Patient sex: M
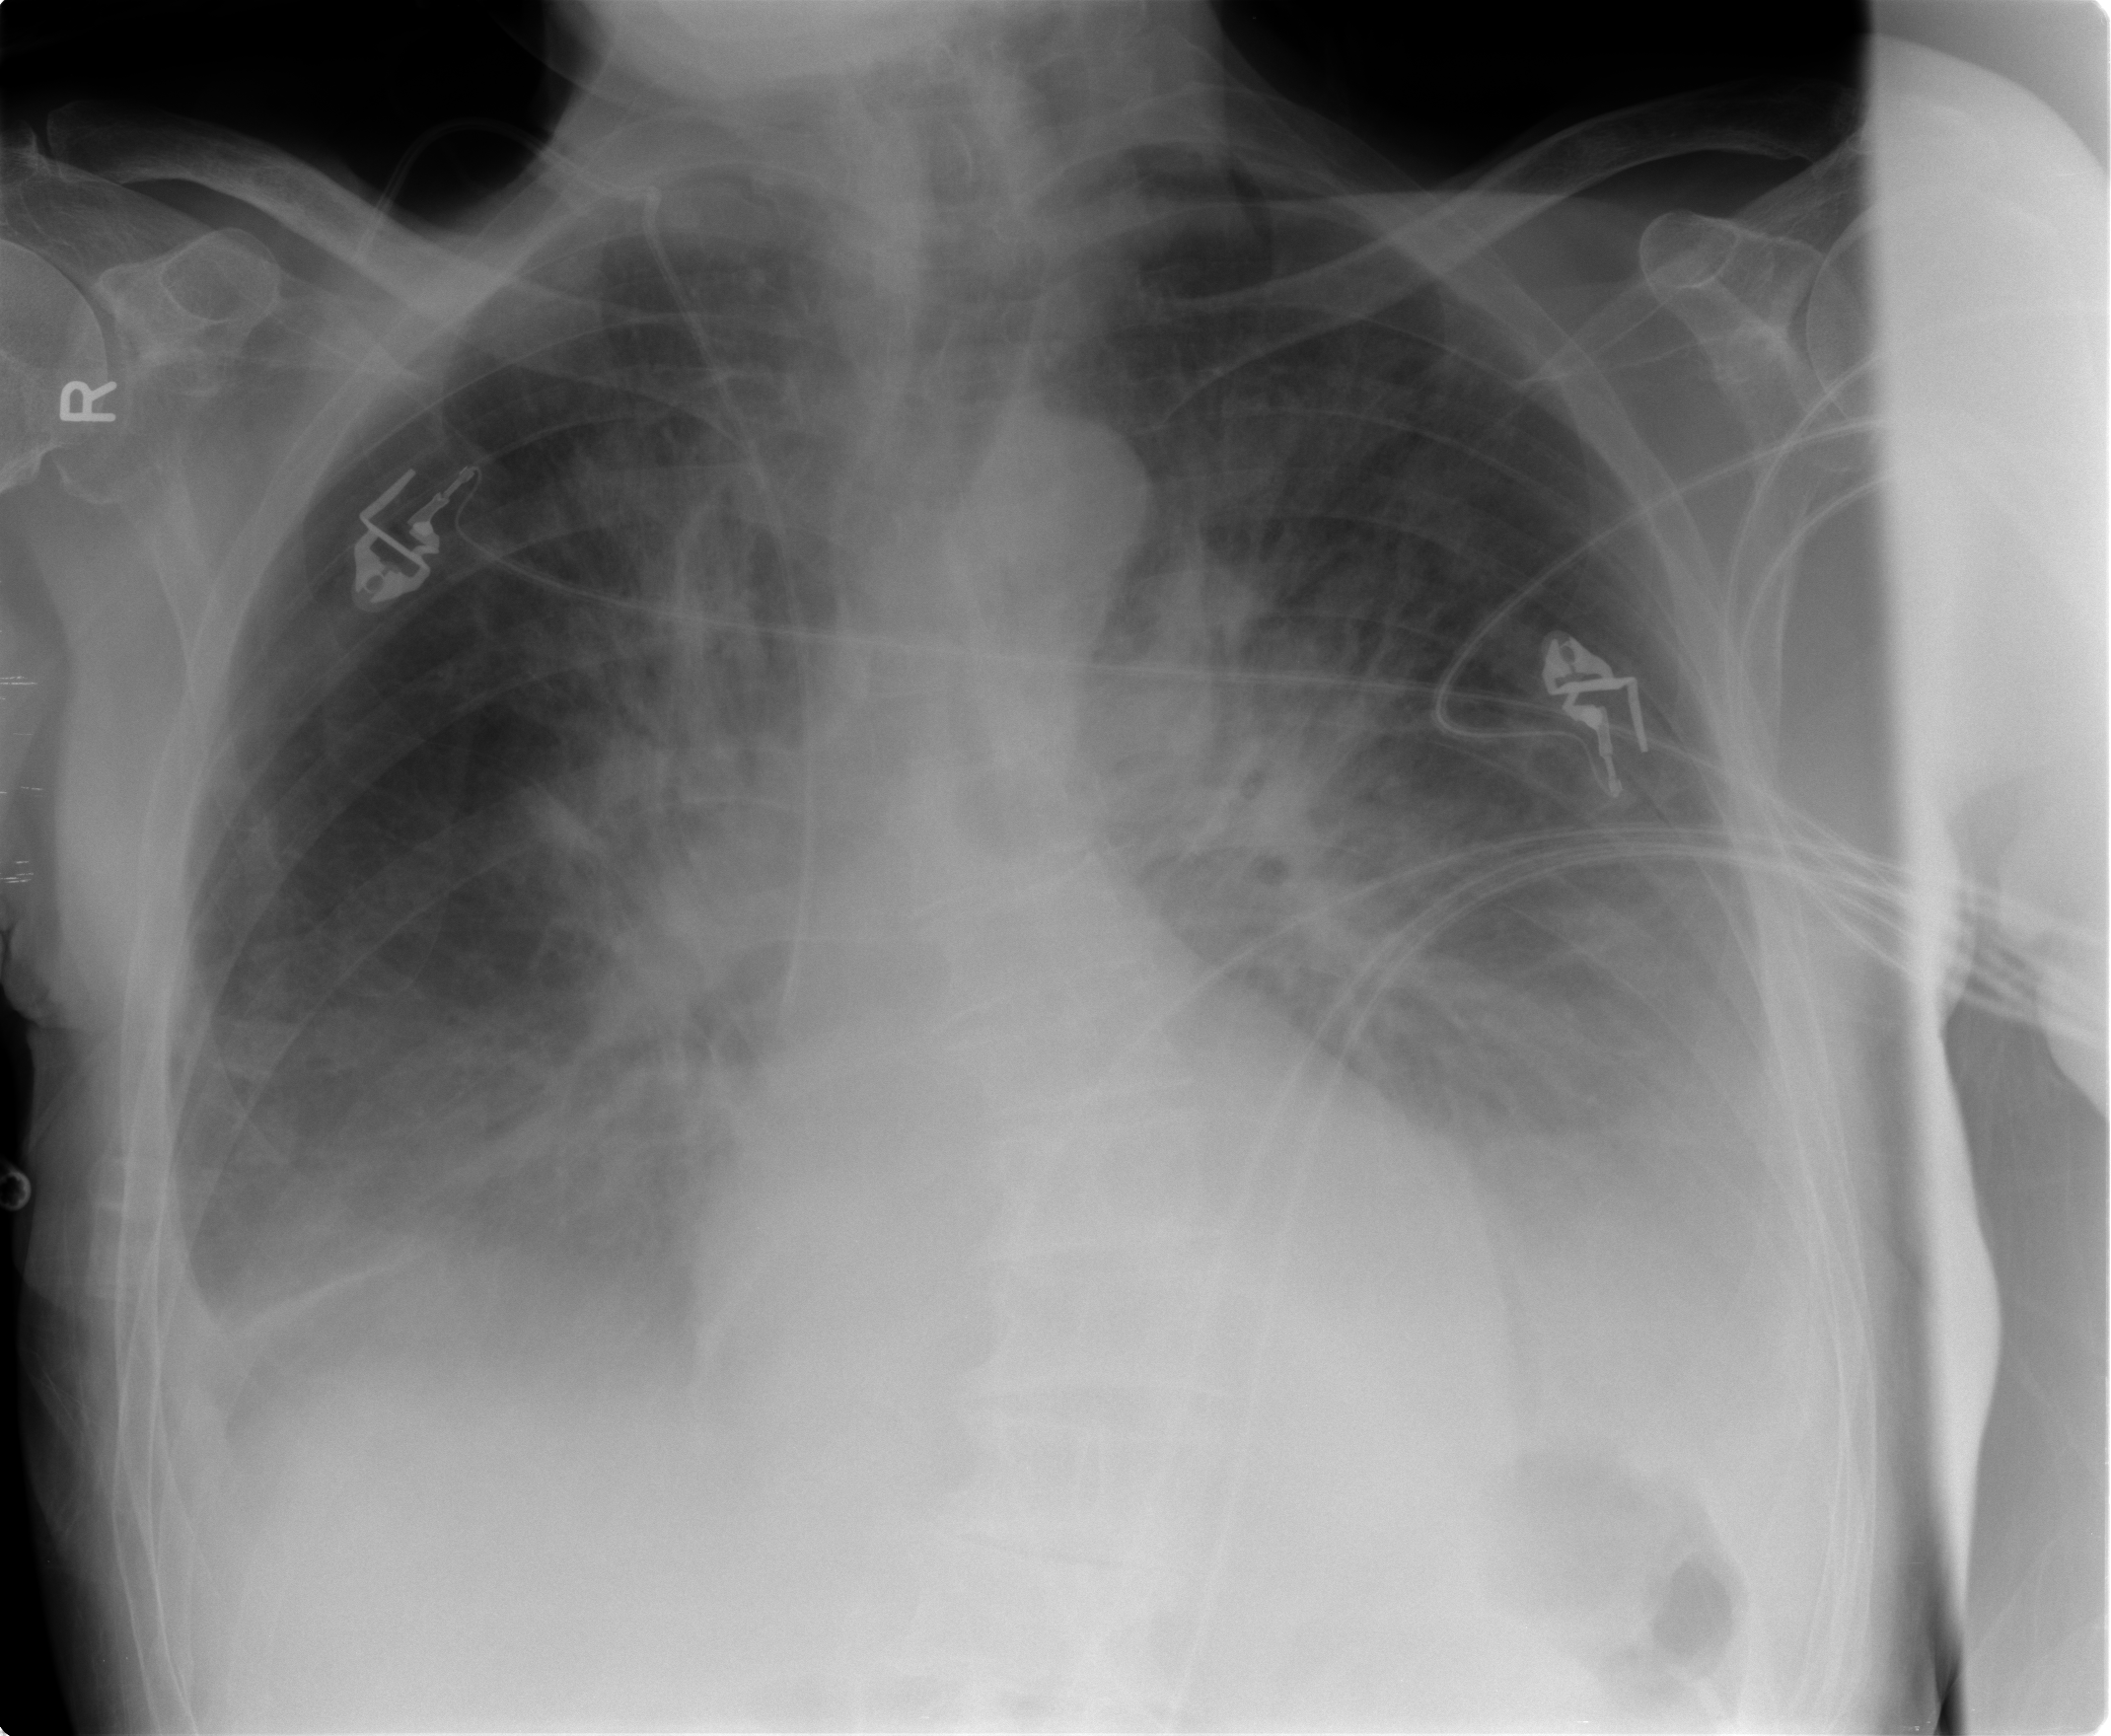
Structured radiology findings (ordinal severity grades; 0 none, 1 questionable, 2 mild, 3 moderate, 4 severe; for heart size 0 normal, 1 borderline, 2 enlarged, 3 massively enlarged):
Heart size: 2
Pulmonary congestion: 3
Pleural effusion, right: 2
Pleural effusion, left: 2
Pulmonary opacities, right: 4
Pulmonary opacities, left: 4
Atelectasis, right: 3
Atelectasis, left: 3